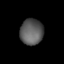
Tissue: lung
Cell type: Smooth muscle cells
Senescence score: 0.8539
Nuclear area (px): 585
Mean DAPI intensity: 90.809